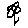
Label: flower